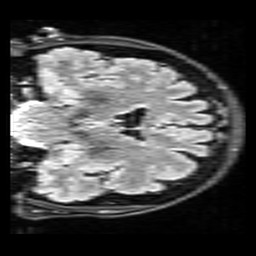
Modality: FLAIR
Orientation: coronal
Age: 63
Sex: female
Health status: healthy
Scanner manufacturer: siemens
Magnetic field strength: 3 T
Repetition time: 9 s
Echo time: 0.088 s